Question: For some reason I'm getting an error that basically states that it can't find my DataSet in my project when clearly it is there. I've attached a screenshot, notice the red squares that I've drawn on the screenshot. My datasource is there, my database is there, but still getting error in code.

Getting really frustrating!!
Is there something that I'm missing here??
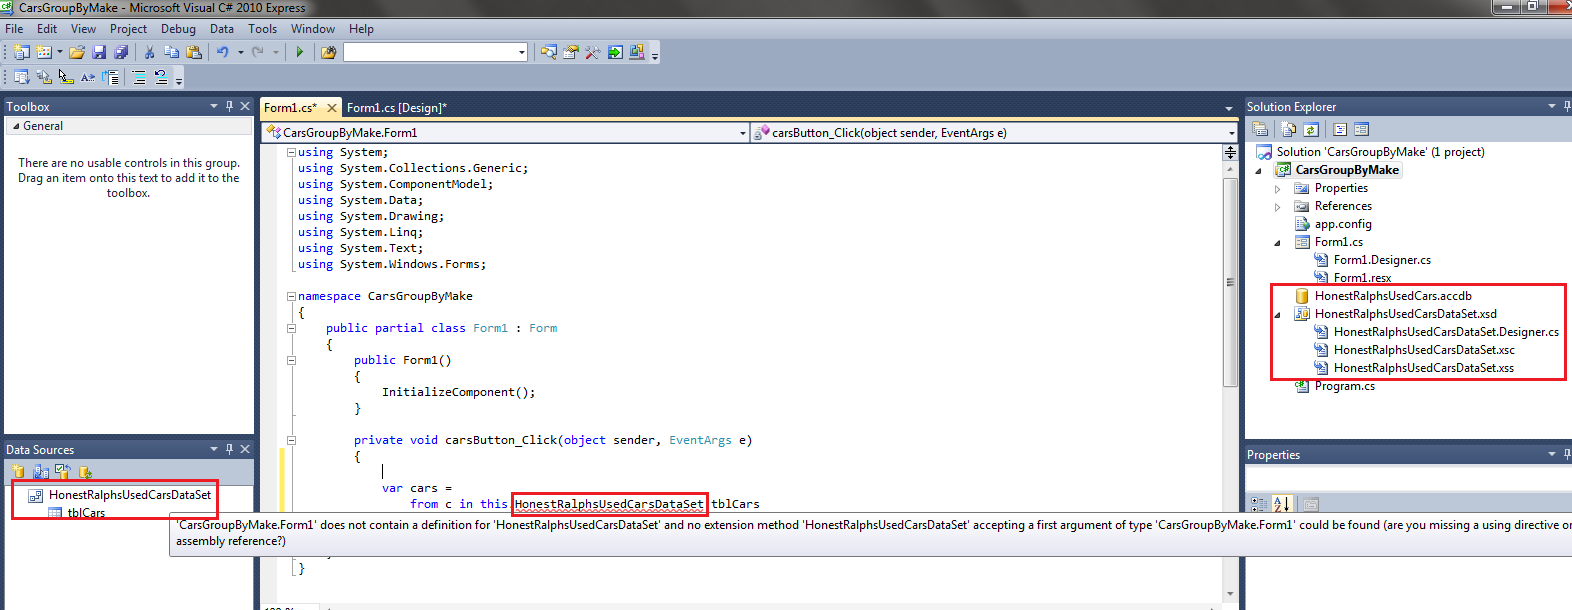
Answer: Just because your dataset is in your project does not mean you can reference it in your class. You need to create an instance of the dataset in your class.
'''
HonestRalphsUsedCarsDataSet yourDataSet = new HonestRalphsUsedCarsDataSet();
'''
EDIT: typo in my original post, if you just copy/pasted it before, try it now.